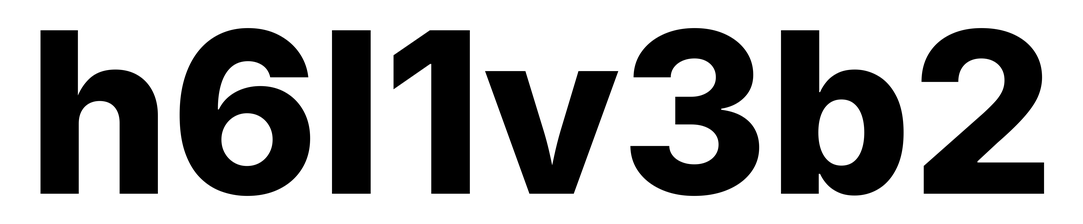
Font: Inter_ExtraBold